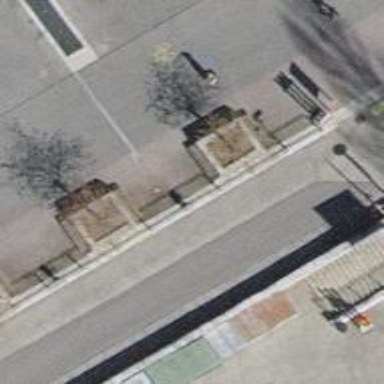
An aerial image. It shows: Brown bench in the vicinity.